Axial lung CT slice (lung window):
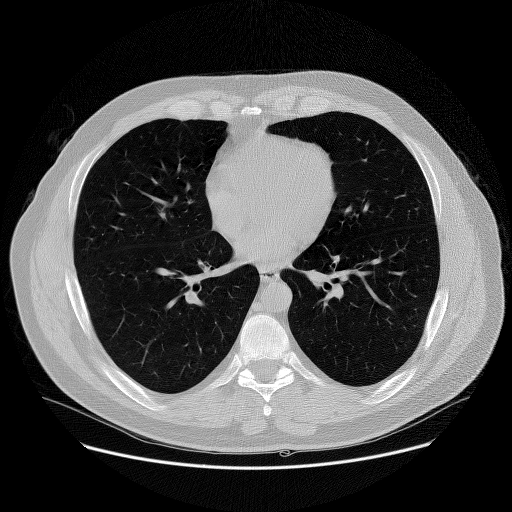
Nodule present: no